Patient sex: F
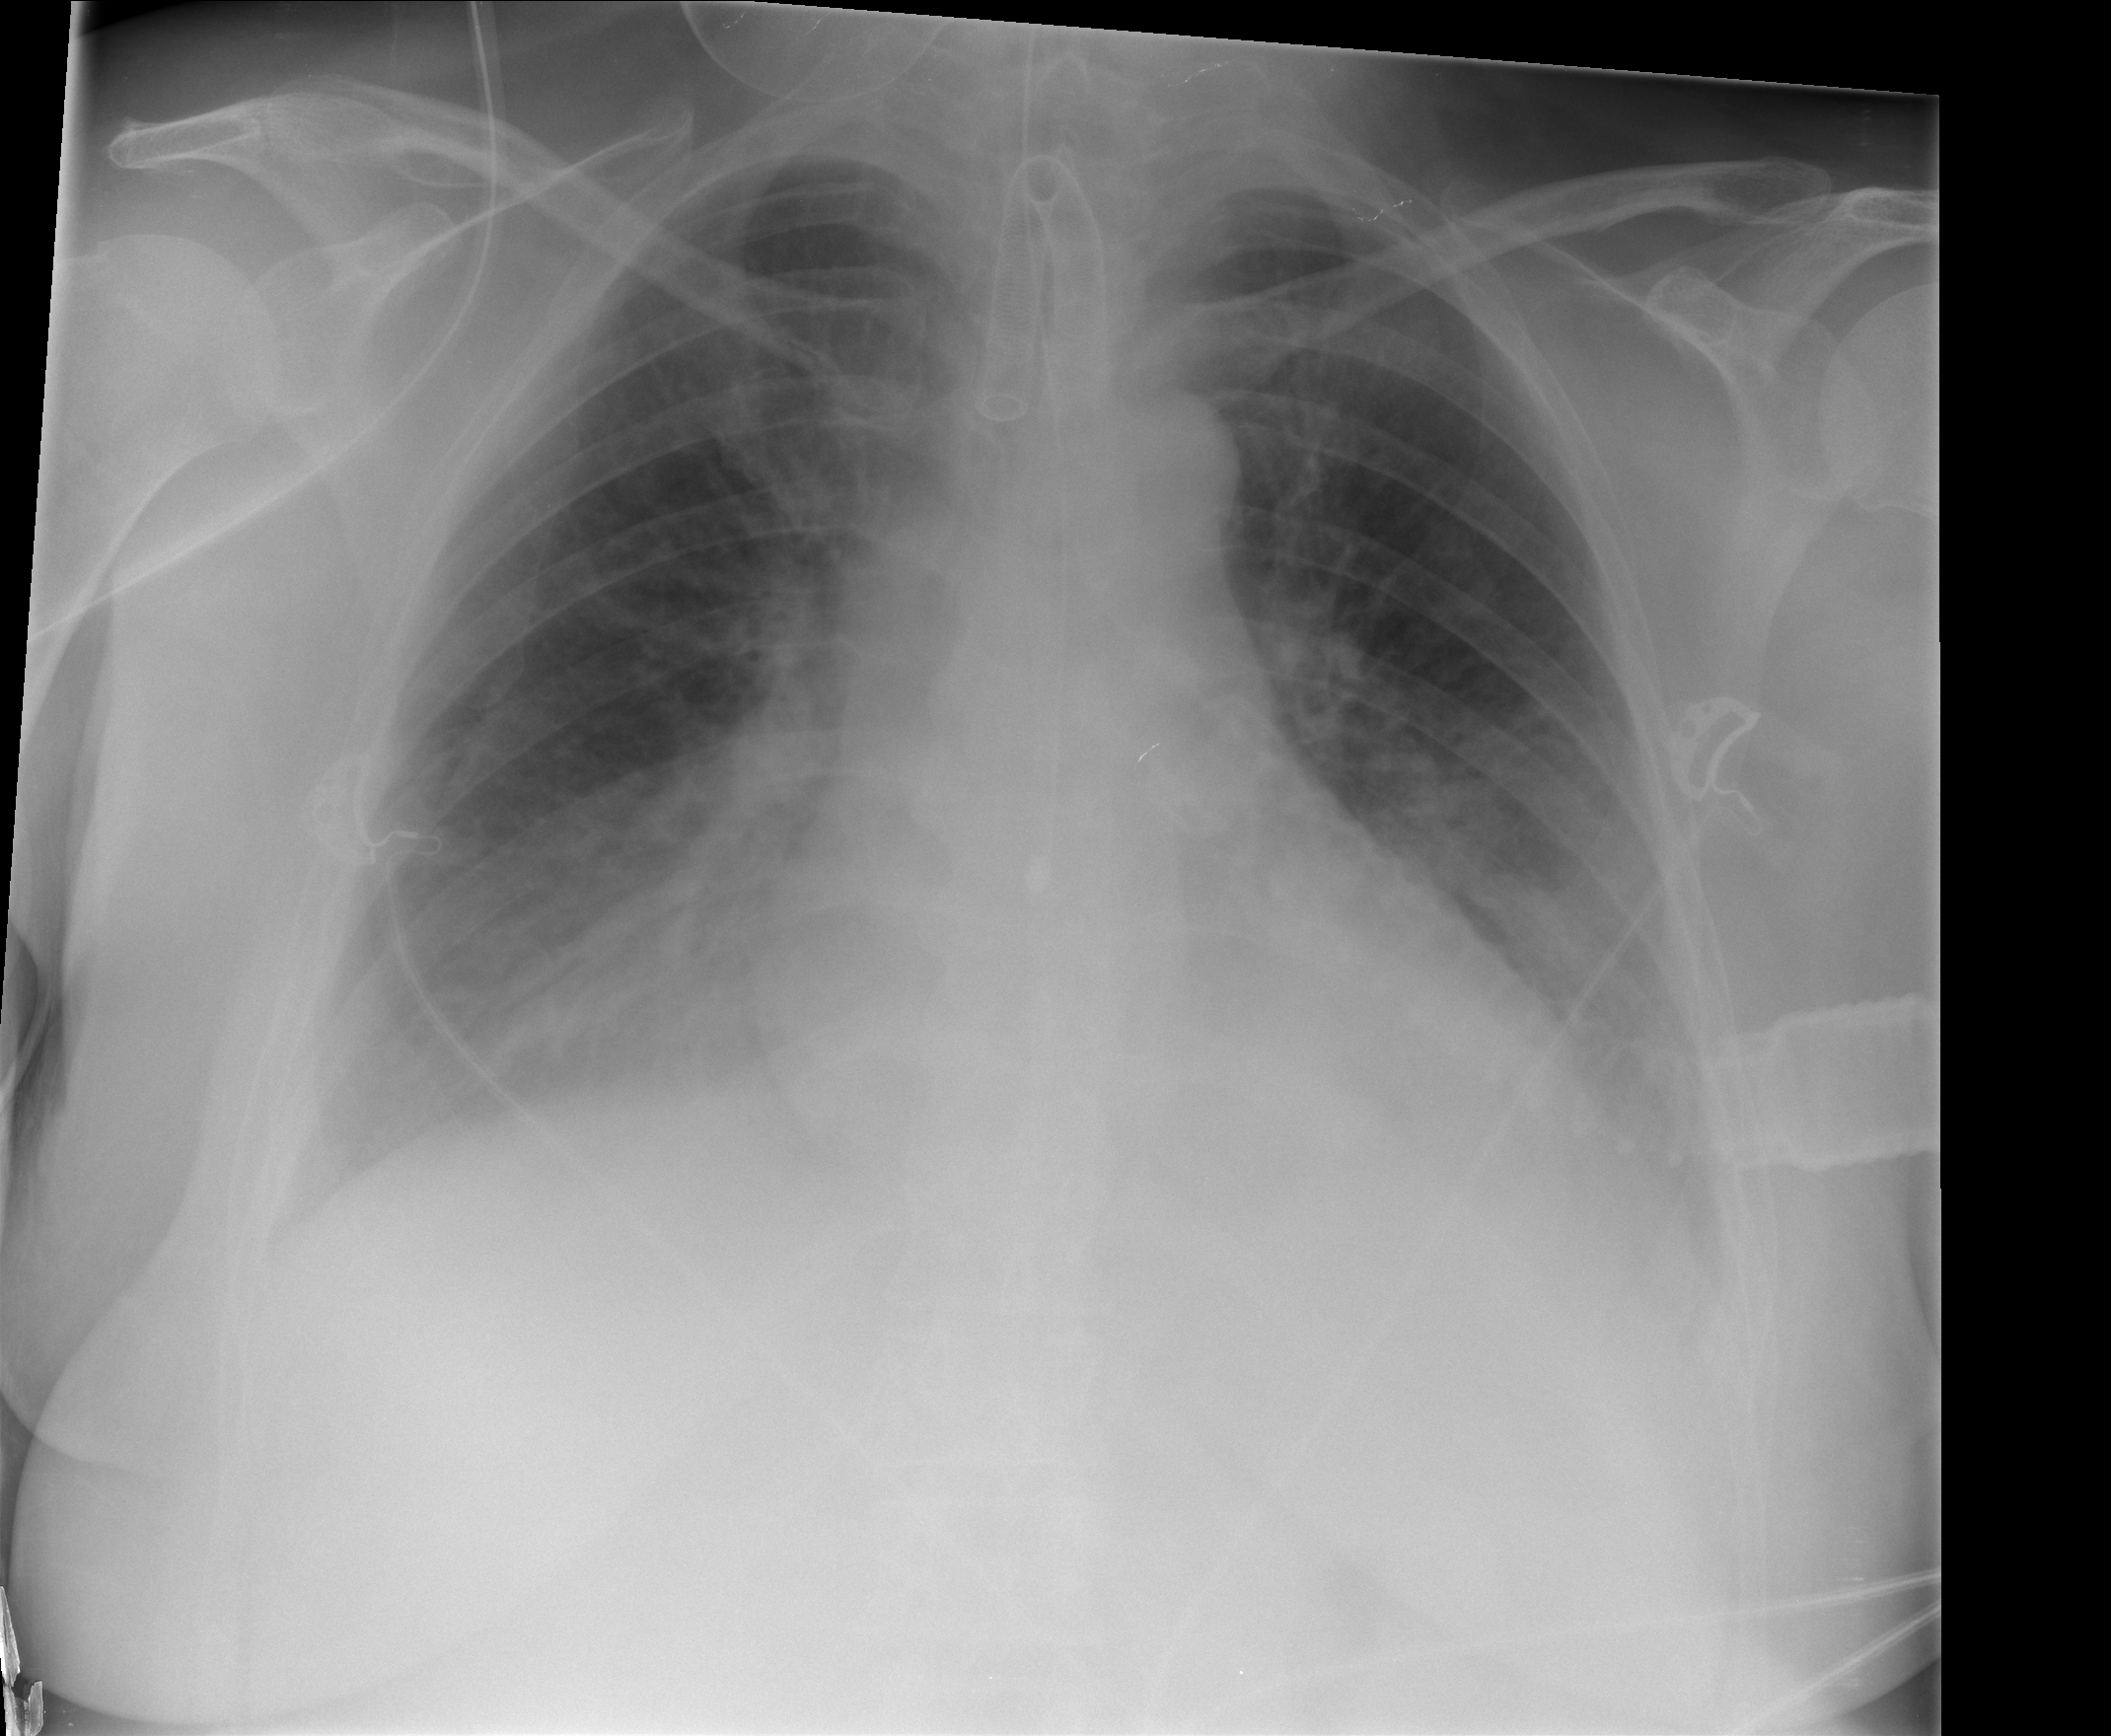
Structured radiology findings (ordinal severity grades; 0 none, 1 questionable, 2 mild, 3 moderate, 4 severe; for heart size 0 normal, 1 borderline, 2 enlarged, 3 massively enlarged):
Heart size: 2
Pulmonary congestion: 2
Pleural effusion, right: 2
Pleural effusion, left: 2
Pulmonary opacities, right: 2
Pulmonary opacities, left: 2
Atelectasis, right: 2
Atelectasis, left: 2